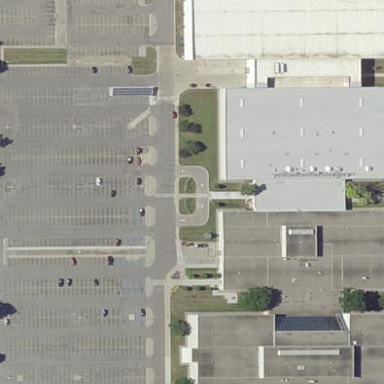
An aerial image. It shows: Commercial building.